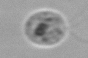
Label: Amoeba